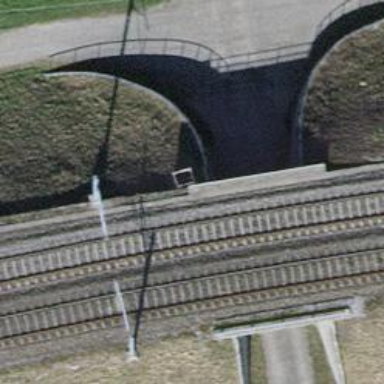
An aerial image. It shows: Bridge over electrified railway with contact line.